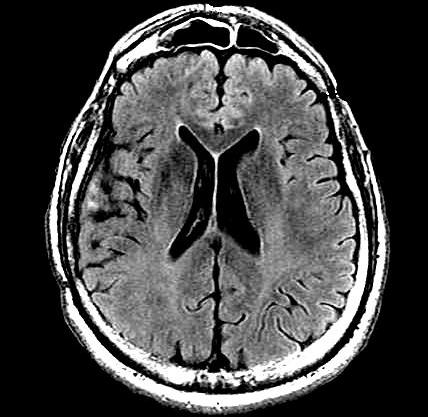
Label: notumor